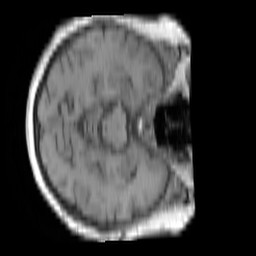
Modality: T1w
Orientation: axial
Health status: ill
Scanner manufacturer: siemens
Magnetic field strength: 3 T
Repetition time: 0.4 s
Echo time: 0.00272 s